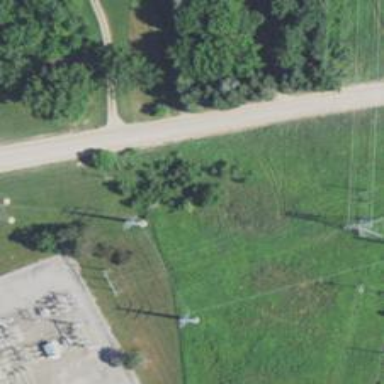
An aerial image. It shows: Power tower.